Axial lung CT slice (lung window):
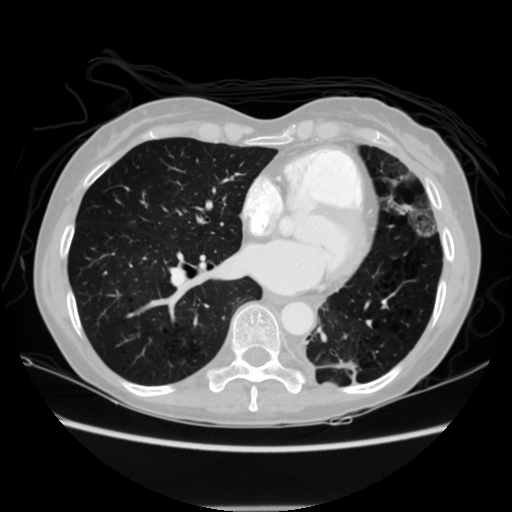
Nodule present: no